Aerial crown-view tile of a tropical tree (Barro Colorado Island, Panama), acquired 20240918:
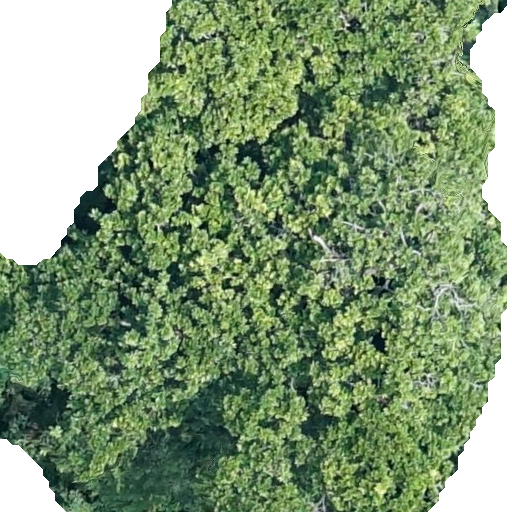
Species: Anacardium excelsum
GBIF accepted scientific name: Anacardium excelsum
Crown area: 443.509 m²